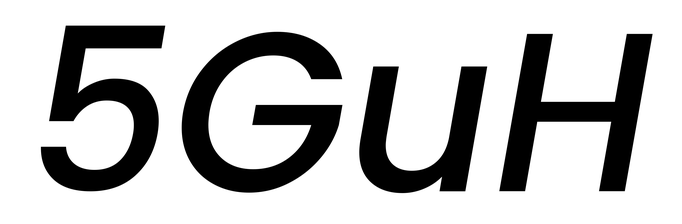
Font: Poppins-MediumItalic